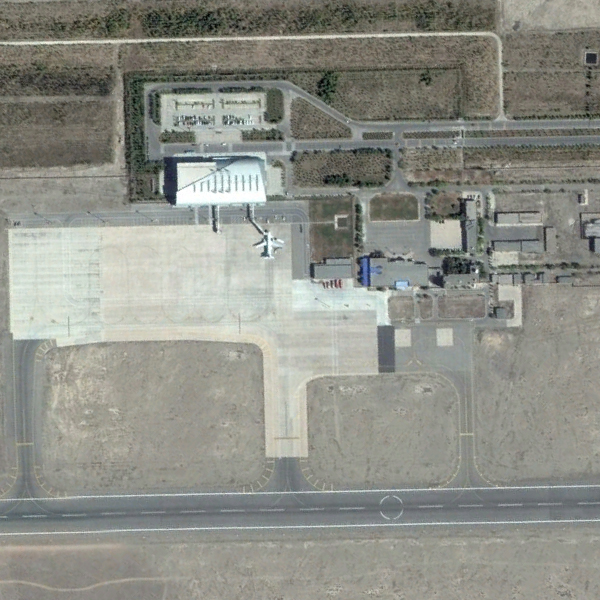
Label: Airport